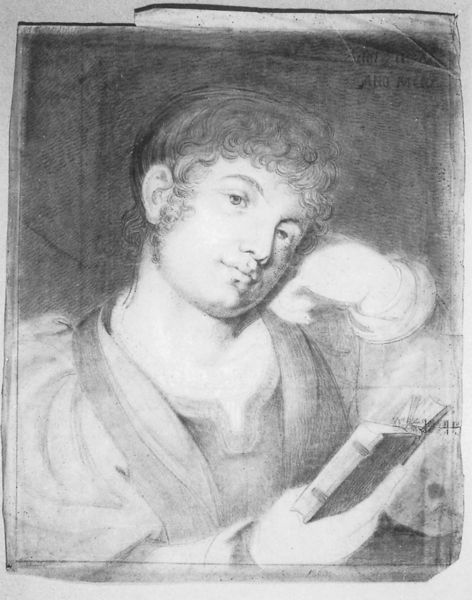
Titel: Carl Friedrich von Rumohr
Künstler: Gebrüder Riepenhausen
Institution: Göttingen, Städtisches Museum
Schlagwörter: hand, mann, umhang, weiß, finger, frau, grau, haar, kleid, mund, nase, ohr, schwarz, zeichnung, blick, jung, arm, augen, kragen, bildnis, portrait, porträt, haare, mantel, realismus, klassizismus, brustbild, frontal, hübsch, kinn, lippen, locken, puffärmel, romantik, brauen, lesen, junge, nachdenklich, verträumt, nachdenken, buch, kohle, schraffur, schwarz weiß, stich, kittel, bleistift, koteletten, jüngling, büchlein, leser, beau, lesend, lernen, flaum, stützt